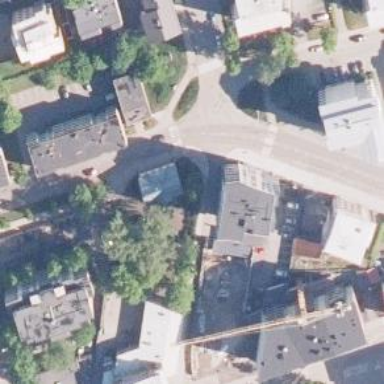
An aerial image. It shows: Uncontrolled crossing on the road.